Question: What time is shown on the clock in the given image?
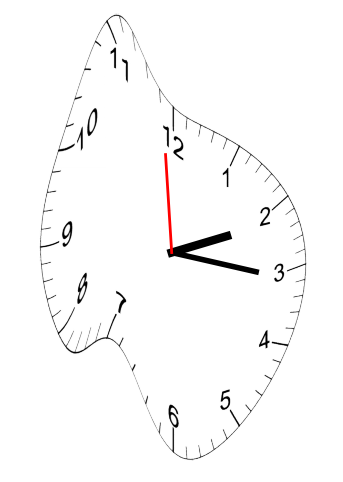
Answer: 02:15:59